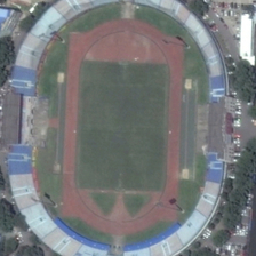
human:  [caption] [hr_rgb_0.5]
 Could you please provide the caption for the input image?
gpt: The stadium is a green circle.

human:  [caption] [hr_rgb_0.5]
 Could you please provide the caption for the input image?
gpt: The stadium was surrounded by green trees.

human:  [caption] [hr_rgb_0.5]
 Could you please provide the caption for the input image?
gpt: The stadium was car and surrounded by green trees.

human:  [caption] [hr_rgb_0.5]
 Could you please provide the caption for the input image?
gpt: The stadium is a car, surrounded by trees.

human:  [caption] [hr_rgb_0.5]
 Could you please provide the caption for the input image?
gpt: The stadium was a car and surrounded by green trees.